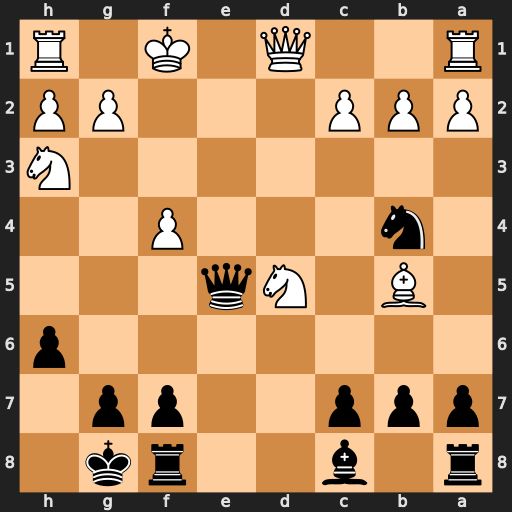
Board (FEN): r1b2rk1/ppp2pp1/7p/1B1Nq3/1n3P2/7N/PPP3PP/R2Q1K1R
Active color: b
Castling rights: -
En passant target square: -
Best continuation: Qxd5 Qxd5 Nxd5